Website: crate-barrel
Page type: customer-info-address
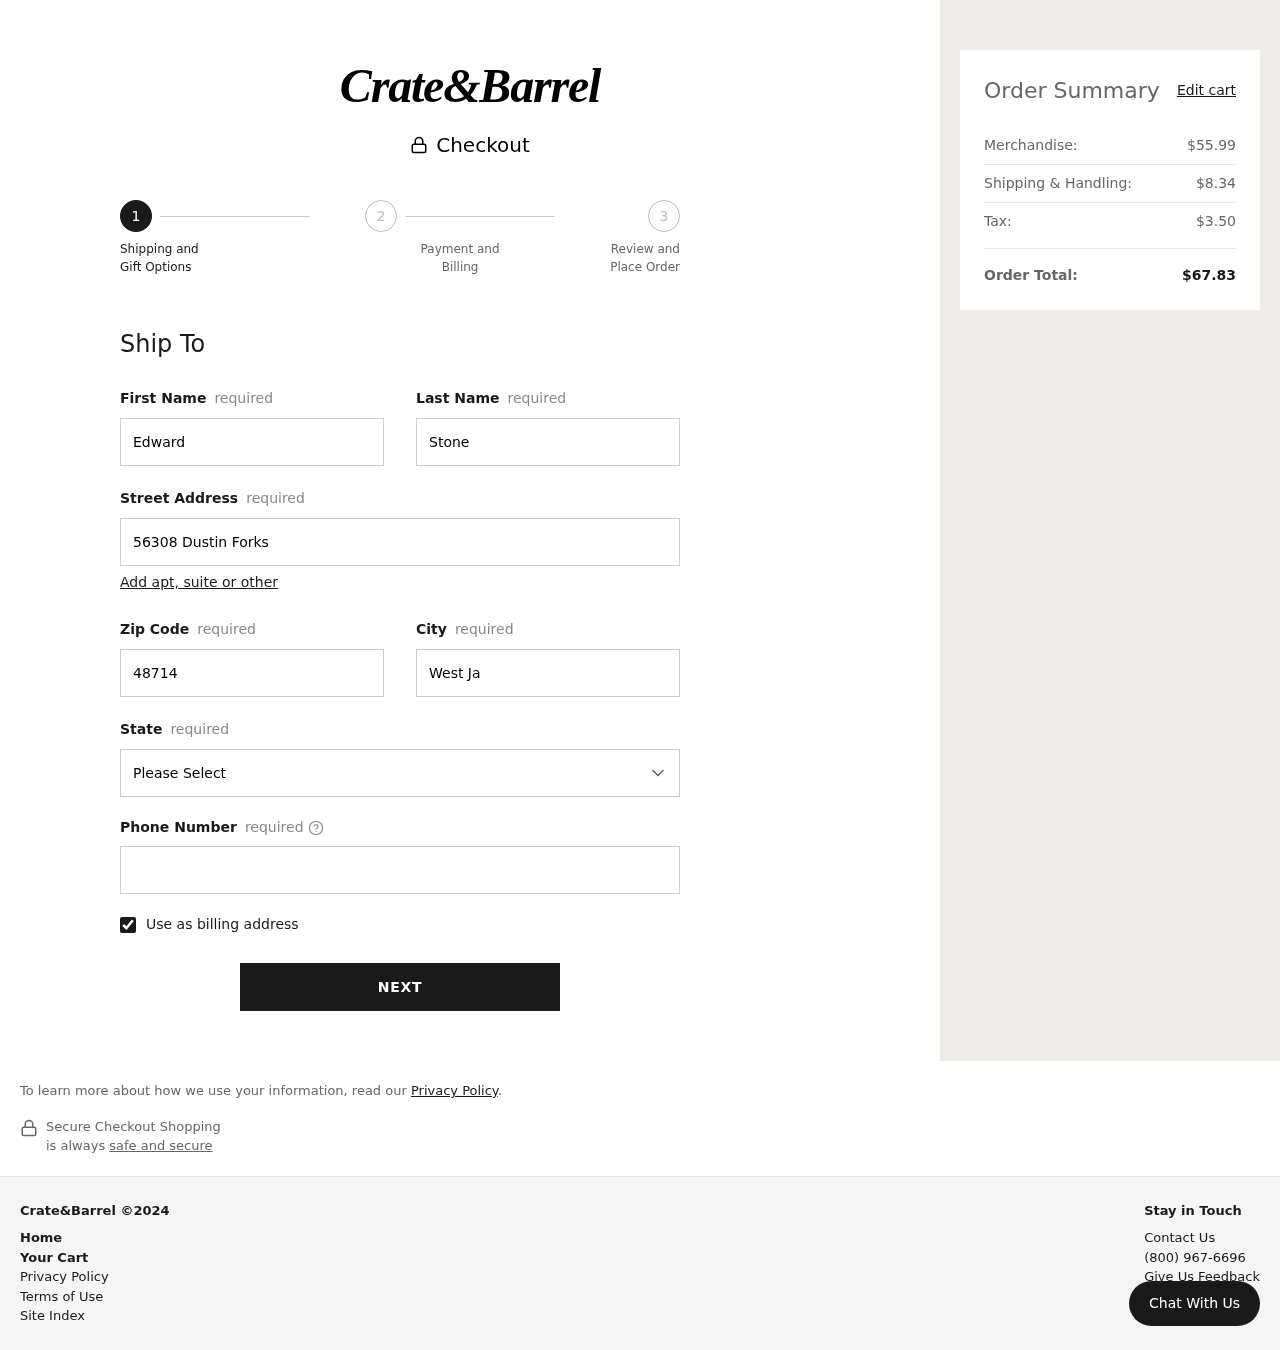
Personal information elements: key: PII_CITY
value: West Jayborough
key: PII_FIRSTNAME
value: Edward
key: PII_LASTNAME
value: Stone
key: PII_PHONE
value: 2065513507
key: PII_POSTCODE
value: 48714
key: PII_STATE
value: Iowa
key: PII_STREET
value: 56308 Dustin Forks
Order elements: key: ORDER_SUBTOTAL
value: $55.99
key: ORDER_SHIPPING_COST
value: $8.34
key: ORDER_TAX
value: $3.50
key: ORDER_TOTAL
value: $67.83